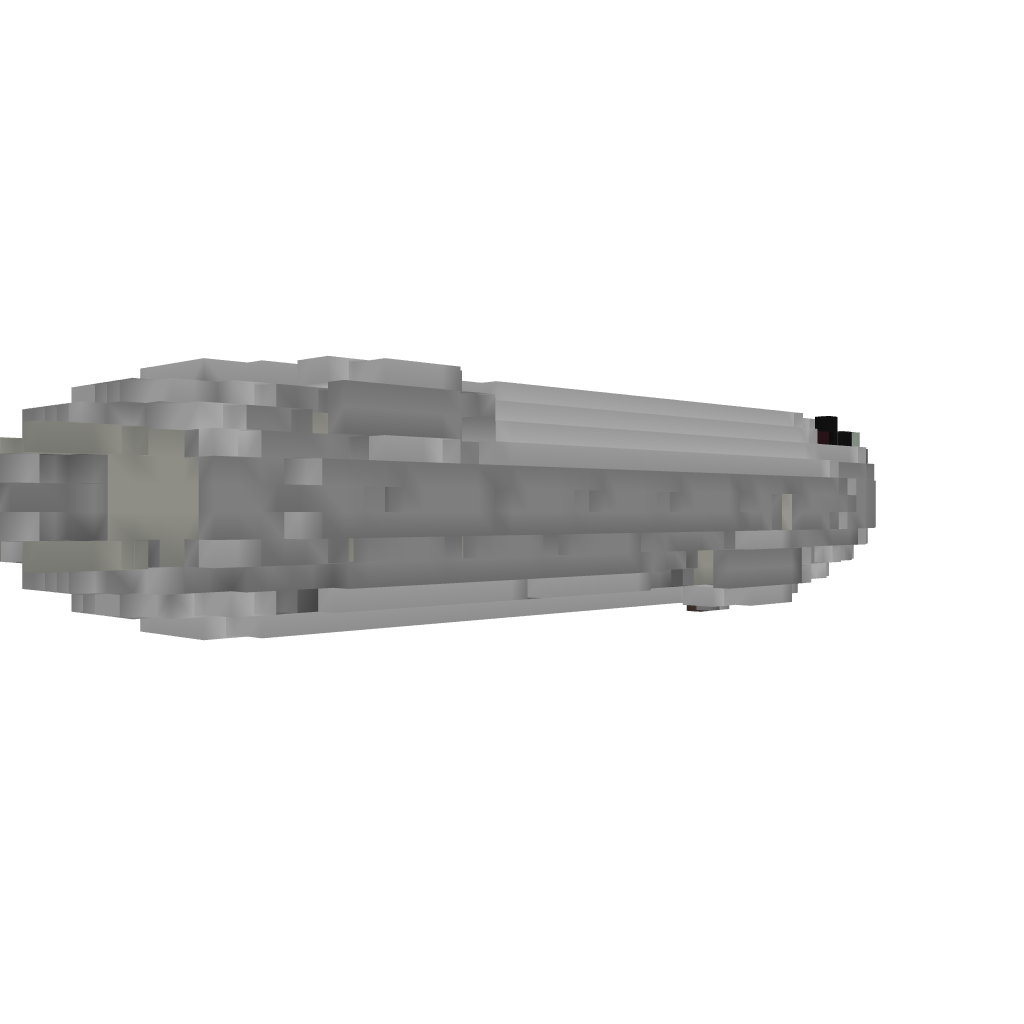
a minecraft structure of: Working Air Warship - Destroyer Mk II with advanced armor and extended range cannons